Question: I have a problem with "pairing" arrays into one (by index). Here is an example:
INPUT:
'''
inputArray = [[0, 1, 2, 3, 4], [2, 3, 5, 7, 8], [9, 6, 1]]
'''
EXPECTED OUTPUT:
'''
outputArray =
[[0,2,9],
[1,3,6],
[2,5,1],
[3,7,chooseRandom()],
[4,8,chooseRandom()]]
'''
1. How to avoid "out of range" "index error" problem
2. How to write chooseRandom() to choose N neighbour
1. [SOLVED] Solutions provided by @jonrsharpe & @Christian & @Decency works as expected
By N neighbour I mean:

I'm using python but feel free to share your thoughts in any language.
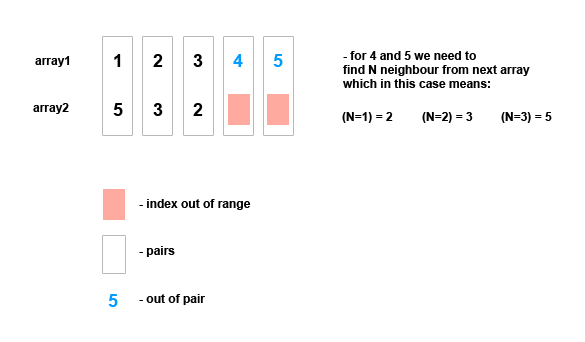
Answer: I think the following will do what you want:
'''
from itertools import izip_longest # 'zip_longest' in Python 3.x
from random import choice
# Step 1
outputArray = list(map(list, izip_longest(*inputArray)))
# Step 2
for index, arr in enumerate(outputArray):
if any(item is None for item in arr):
valid = [item for item in arr if item is not None]
outputArray[index] = [choice(valid) if item is None else item
for item in arr]
'''
This has two steps:
1. Combine all sub-lists of inputArray to the length of the longest sub-array, filling with None: [[0, 2, 9], [1, 3, 6], [2, 5, 1], [3, 7, None], [4, 8, None]]; and
2. Work through the outputArray, finding any sub-lists that contain None and replacing the None with a random choice from the other items in the sub-list that aren't None.
Example output:
'''
[[0, 2, 9], [1, 3, 6], [2, 5, 1], [3, 7, 3], [4, 8, 8]]
'''